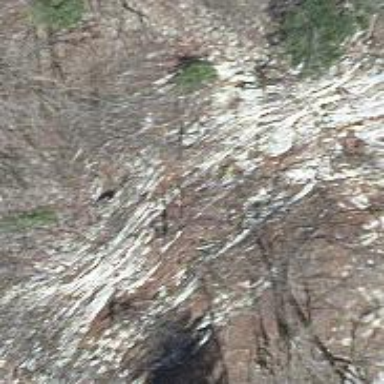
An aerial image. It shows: Natural cliff.